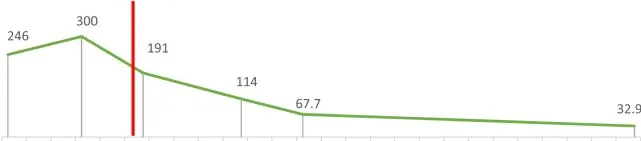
Dynamic changes of serum tumor marker levels before and after surgery. (A-C) The serum concentrations of CA19-9, CEA, and CA125 dropped quickly after laparoscopic total splenectomy until reaching the normal range 3 months later.
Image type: chart (chart)